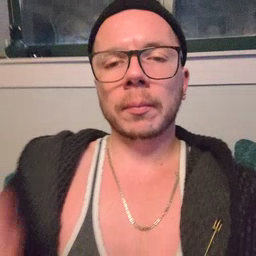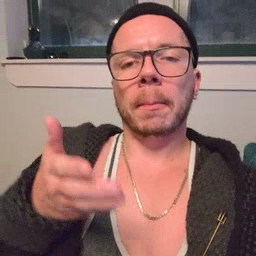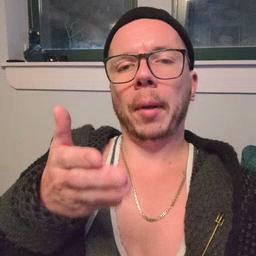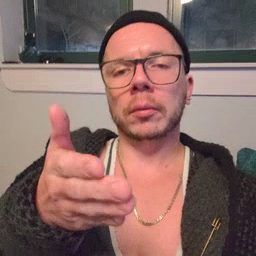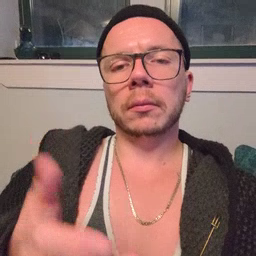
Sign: boat